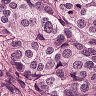
Metastatic tissue present: yes